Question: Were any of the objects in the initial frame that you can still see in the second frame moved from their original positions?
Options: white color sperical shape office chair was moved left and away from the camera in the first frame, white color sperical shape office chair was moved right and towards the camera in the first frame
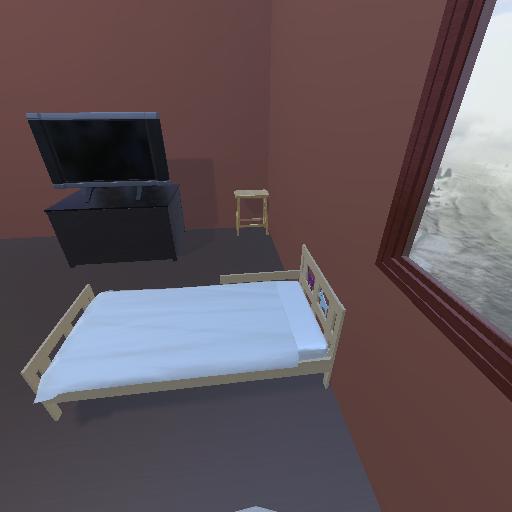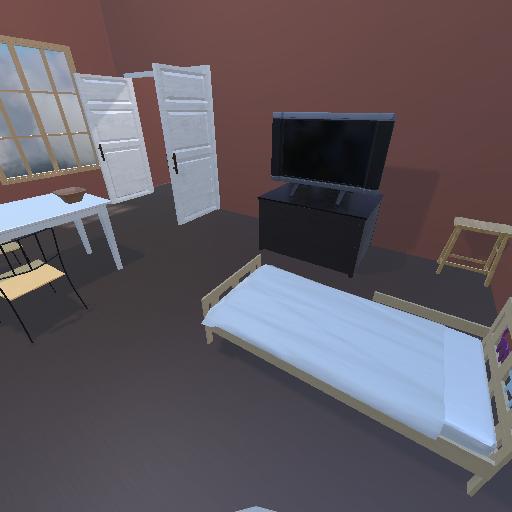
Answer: white color sperical shape office chair was moved left and away from the camera in the first frame